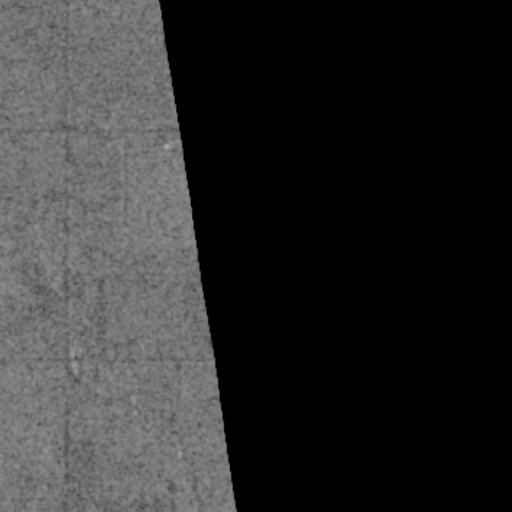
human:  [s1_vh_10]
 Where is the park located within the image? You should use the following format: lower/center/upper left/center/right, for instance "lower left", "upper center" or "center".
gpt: The park is located in the lower left of the image.
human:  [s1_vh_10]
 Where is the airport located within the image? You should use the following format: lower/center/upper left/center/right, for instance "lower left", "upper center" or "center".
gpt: There is no airport in the image.

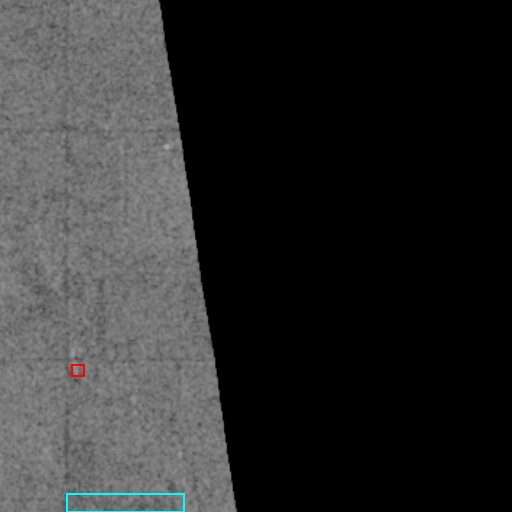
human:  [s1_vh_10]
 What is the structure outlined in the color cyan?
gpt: The structure outlined in cyan is a park.
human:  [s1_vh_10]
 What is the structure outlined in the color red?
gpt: The structure outlined in red is a building.
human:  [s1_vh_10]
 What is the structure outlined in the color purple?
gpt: There is no purple outline.